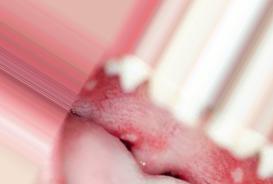
Condition: Mouth Ulcer